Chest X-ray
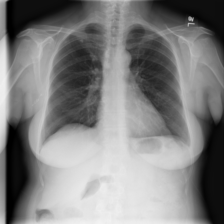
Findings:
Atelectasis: negative
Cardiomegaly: negative
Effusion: negative
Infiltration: negative
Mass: negative
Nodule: positive
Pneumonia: negative
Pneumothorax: negative
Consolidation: negative
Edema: negative
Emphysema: negative
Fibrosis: negative
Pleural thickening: negative
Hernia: negative